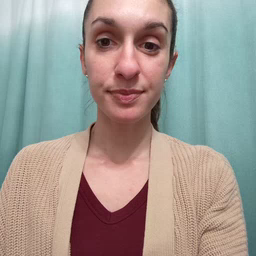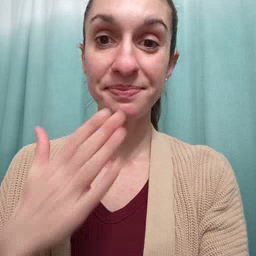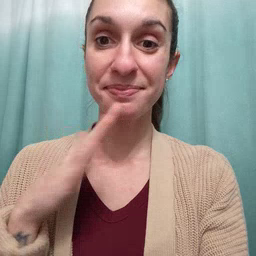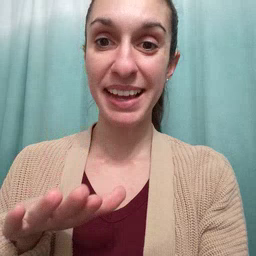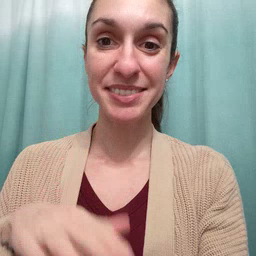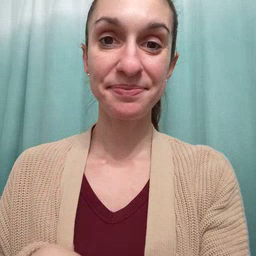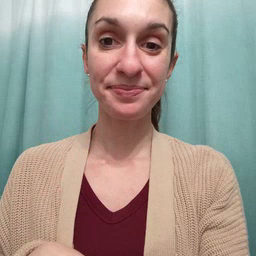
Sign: bad